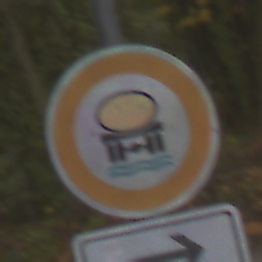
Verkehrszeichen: VerbotFahrzeugeWassergefaehrdenderLadung
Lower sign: RichtungsangabeDurchPfeile5
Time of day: MorningAfternoon
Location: Outdoor (Urban)
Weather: PartlyCloudy
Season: NotSpecified
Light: Natural